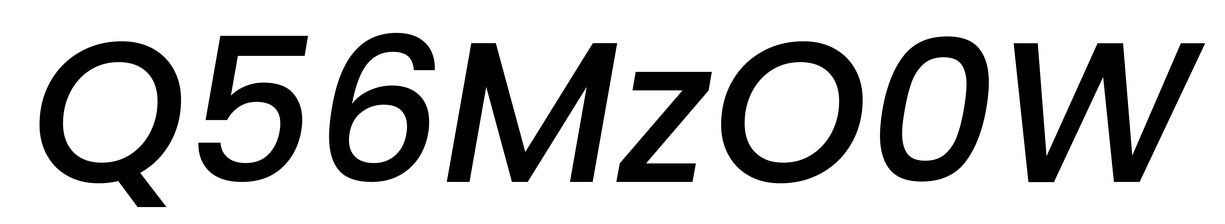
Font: Poppins-MediumItalic